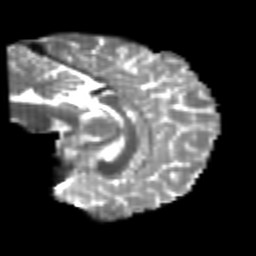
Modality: T2w
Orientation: sagittal
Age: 22
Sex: male
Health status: healthy
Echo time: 0.074 s